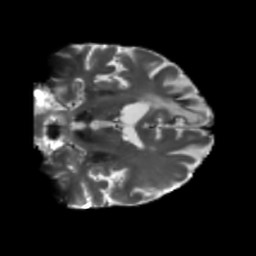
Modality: T2w
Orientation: coronal
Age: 72
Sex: male
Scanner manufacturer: siemens
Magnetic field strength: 3 T
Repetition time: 5.25 s
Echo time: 0.08 s